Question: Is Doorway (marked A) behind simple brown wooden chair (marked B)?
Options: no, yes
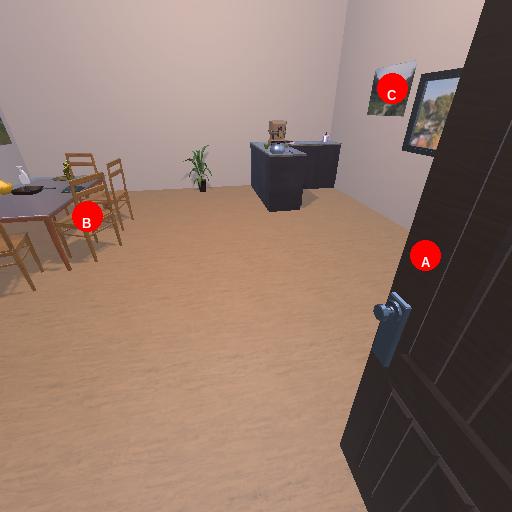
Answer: no